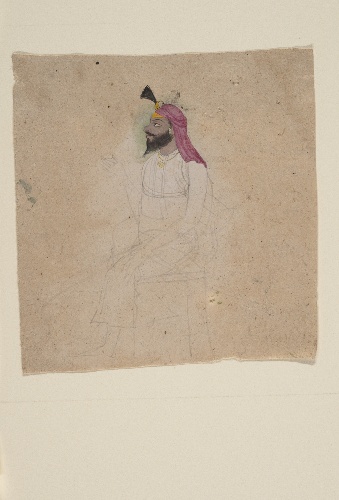
Date: early 19th century
Object type: Painting
Classification: Paintings
Medium: Ink, wash, and translucent watercolor on paper
Culture: India (Punjab Plains)
Dimensions: Image (sight): 4 7/8 x 5 in. (12.4 x 12.7 cm)
Framed: 16 x 20 in. (40.6 x 50.8 cm)
Department: Asian Art
Credit line: Gift of Subhash Kapoor, in memory of his parents, Smt Shashi Kanta and Shree Parshotam Ram Kapoor, 2008
Accession year: 2008
Repository: Metropolitan Museum of Art, New York, NY
Tags: Men|Portraits